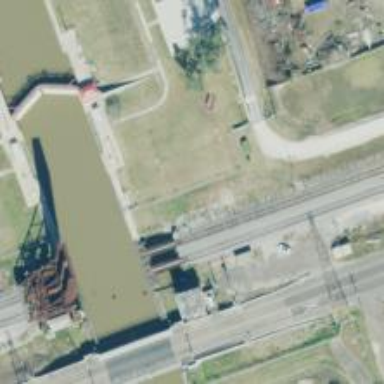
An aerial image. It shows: Bascule movable railway bridge.